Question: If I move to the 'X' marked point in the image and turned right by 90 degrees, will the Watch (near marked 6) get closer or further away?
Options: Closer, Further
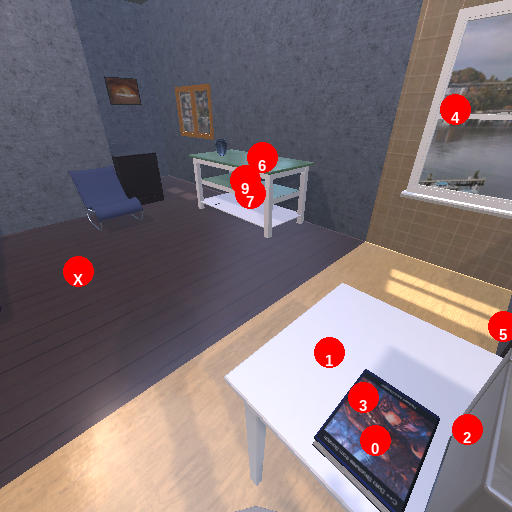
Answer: Closer